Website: walmart
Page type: receipt
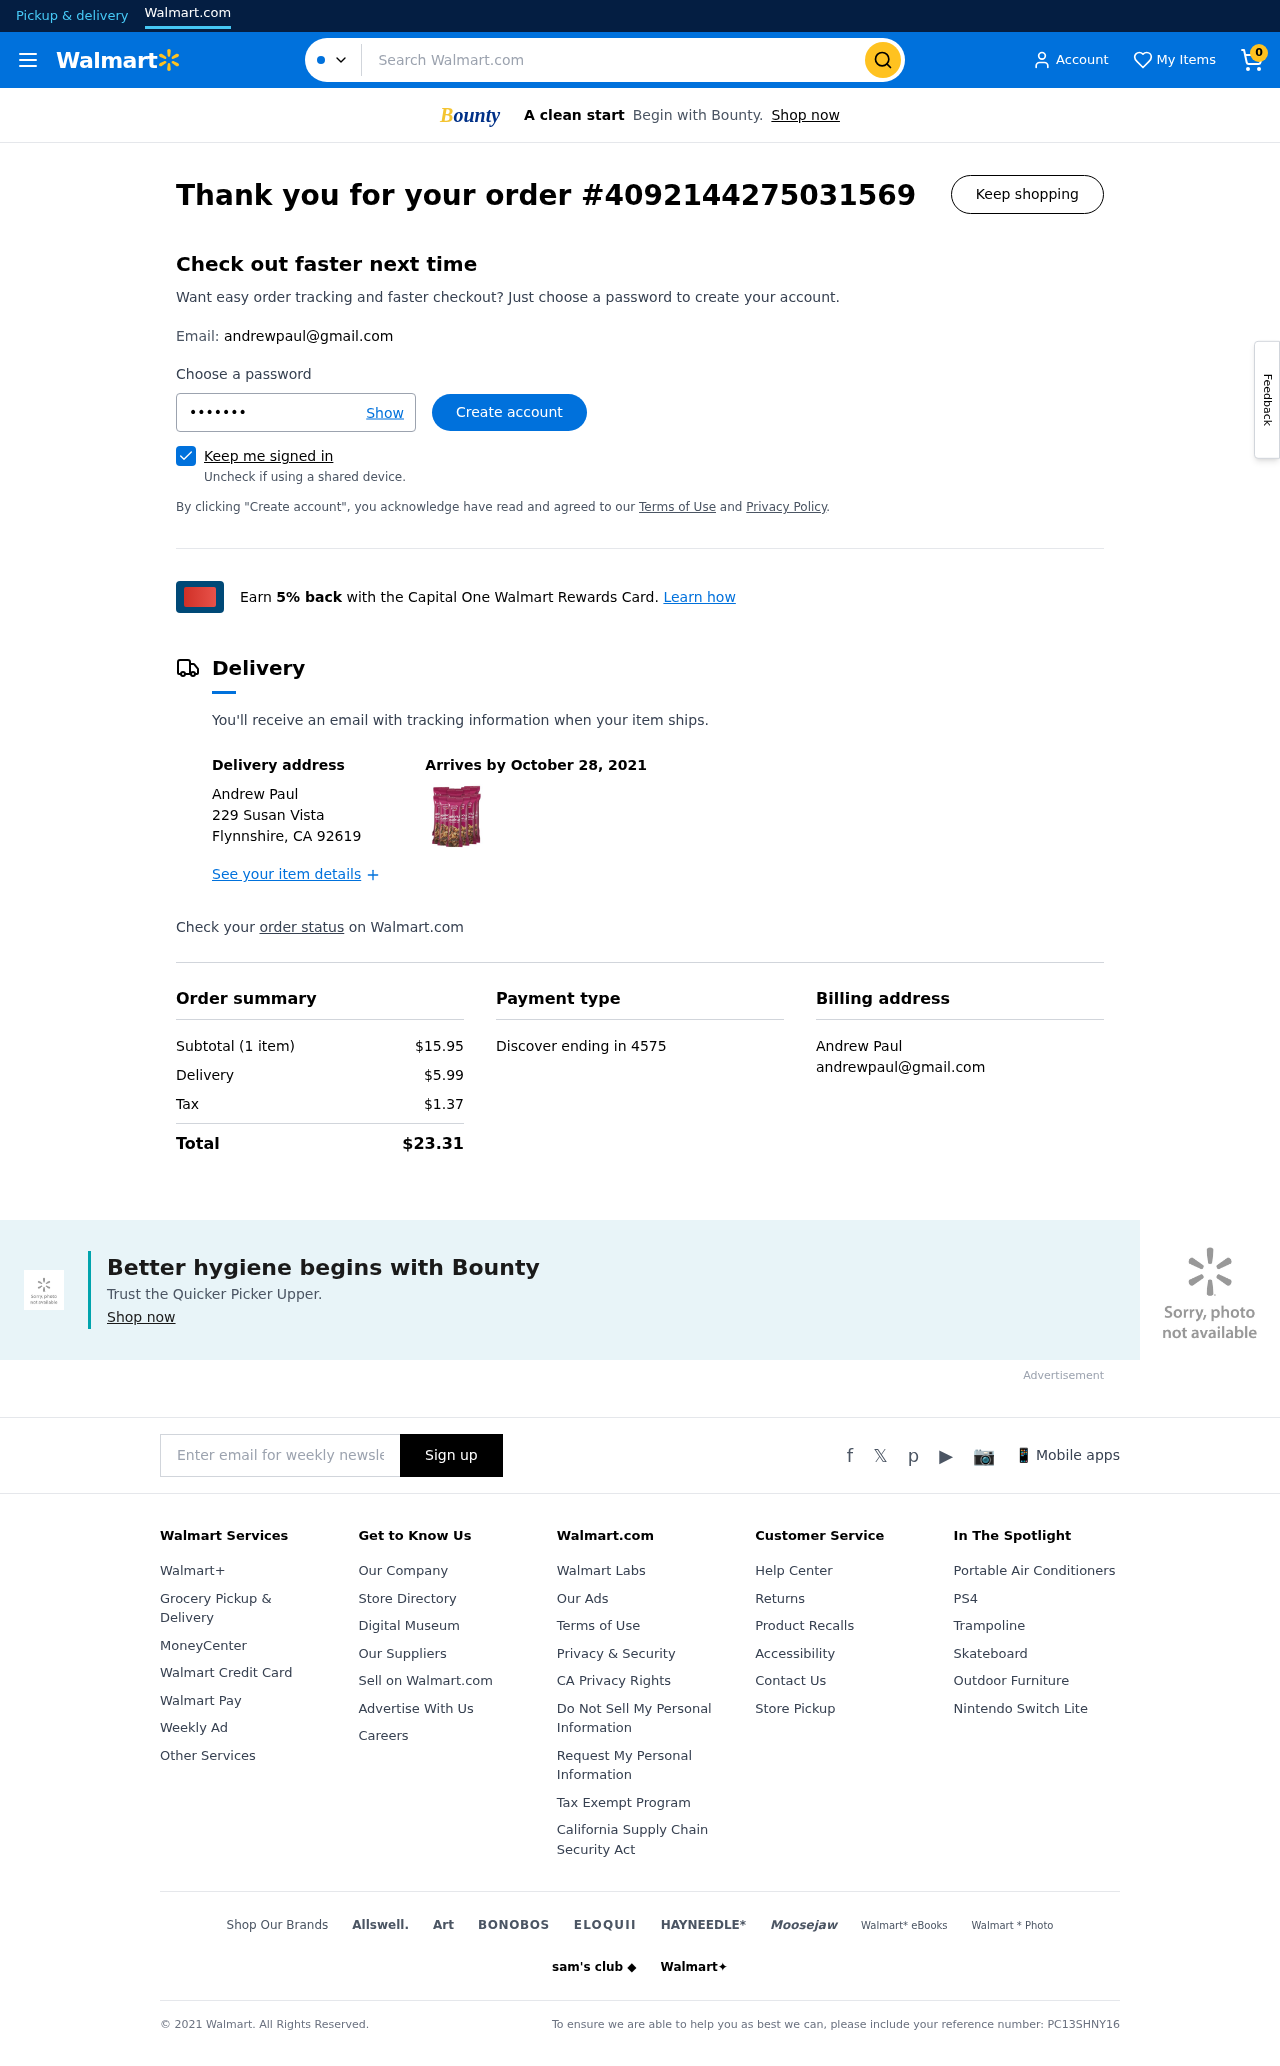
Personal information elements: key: PII_CARD_LAST4
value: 4575
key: PII_CARD_TYPE
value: Discover
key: PII_CITY_STATE_ZIP
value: Flynnshire, CA 92619
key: PII_EMAIL
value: andrewpaul@gmail.com
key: PII_EMAIL2
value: andrewpaul@gmail.com
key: PII_FULLNAME
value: Andrew Paul
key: PII_FULLNAME2
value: Andrew Paul
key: PII_STREET
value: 229 Susan Vista
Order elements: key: ORDER_NUM_ITEMS
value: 0
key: ORDER_ID
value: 4092144275031569
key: ORDER_DELIVERY_DATE
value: October 28, 2021
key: ORDER_NUM_ITEMS
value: Subtotal (1 item)
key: ORDER_SUBTOTAL
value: $15.95
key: ORDER_SHIPPING_COST
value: $5.99
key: ORDER_TAX
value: $1.37
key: ORDER_TOTAL
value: $23.31
Search elements: key: HEADER_SEARCH
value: Search Walmart.com